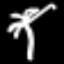
Label: palm tree